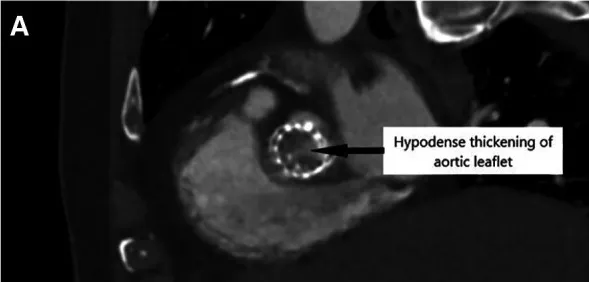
Cardiac tomography that shows a hypodense thickening of aortic cusps, confirming diagnosis of valve thrombosis, in sagittal.
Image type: radiology (ct)